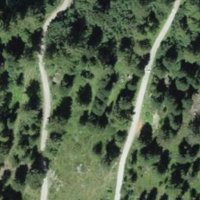
EUNIS habitat code: 43
Species observed at this site:
Nucifraga caryocatactes